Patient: sex M, age 48
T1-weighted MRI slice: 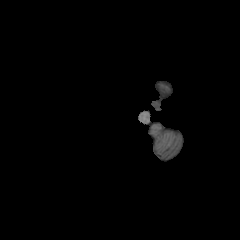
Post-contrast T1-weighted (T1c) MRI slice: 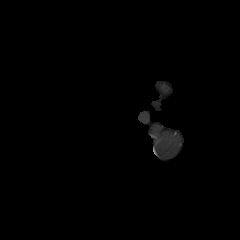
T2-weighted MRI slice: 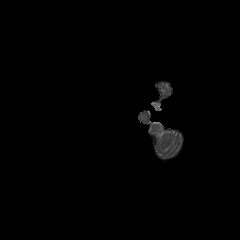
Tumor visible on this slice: no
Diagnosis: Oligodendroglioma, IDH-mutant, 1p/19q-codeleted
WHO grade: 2